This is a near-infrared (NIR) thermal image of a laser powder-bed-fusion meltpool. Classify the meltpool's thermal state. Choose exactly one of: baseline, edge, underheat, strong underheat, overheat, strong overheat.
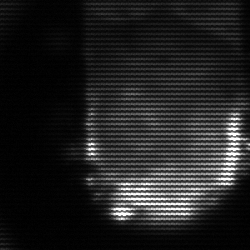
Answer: baseline